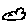
Label: cloud